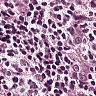
Metastatic tissue present: yes